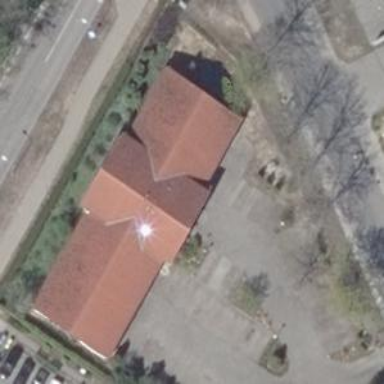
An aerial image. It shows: View of roof with edges.